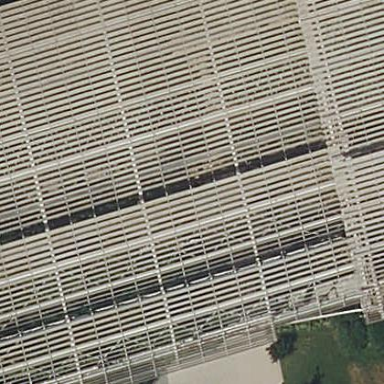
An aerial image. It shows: Greenhouse.